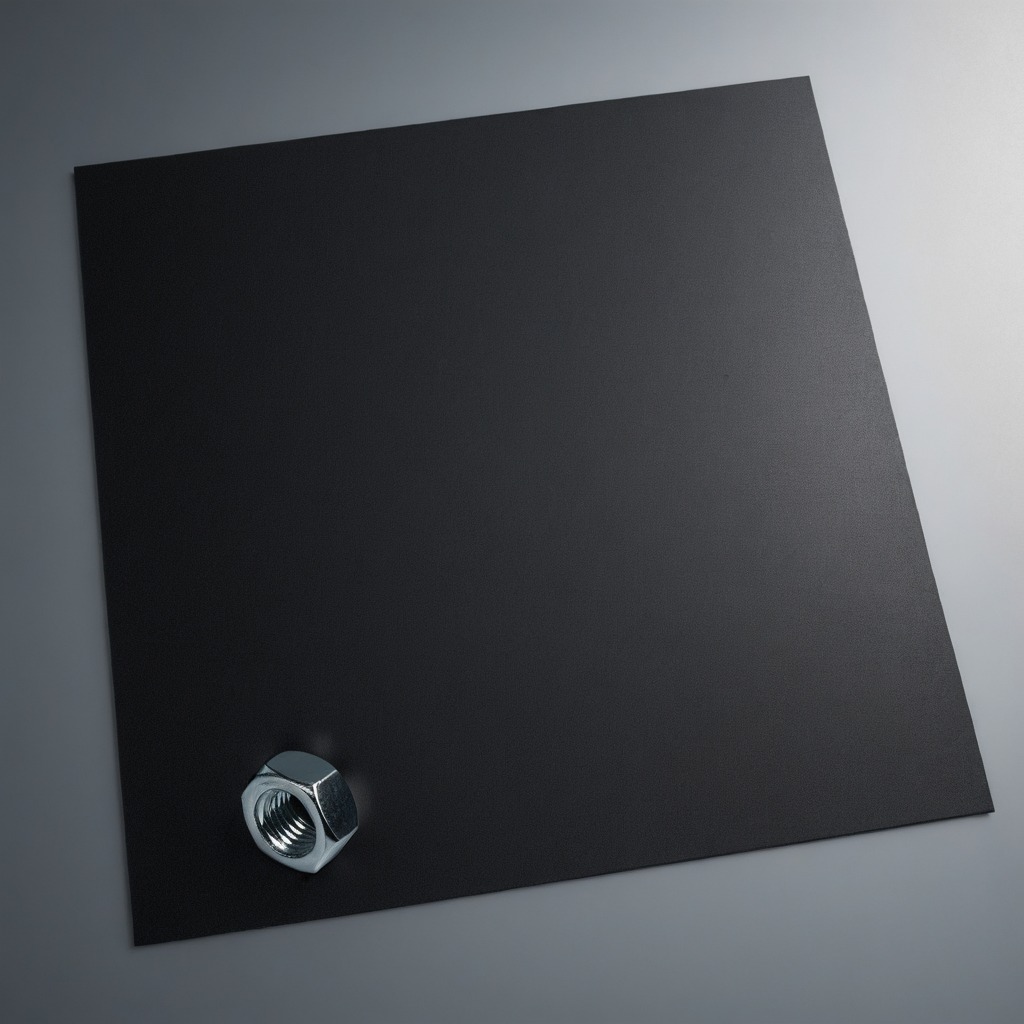
A metal nut lies on the tabletop.